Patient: sex F, age 61
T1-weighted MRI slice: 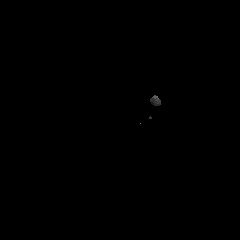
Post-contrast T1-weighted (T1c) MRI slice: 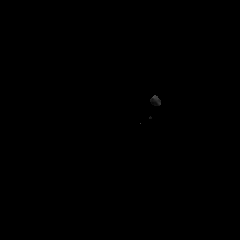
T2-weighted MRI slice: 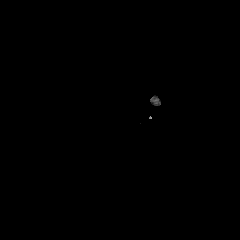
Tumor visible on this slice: no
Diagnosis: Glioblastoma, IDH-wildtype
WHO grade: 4